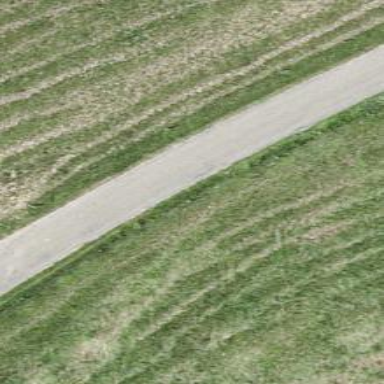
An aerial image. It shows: Unclassified road with asphalt surface.